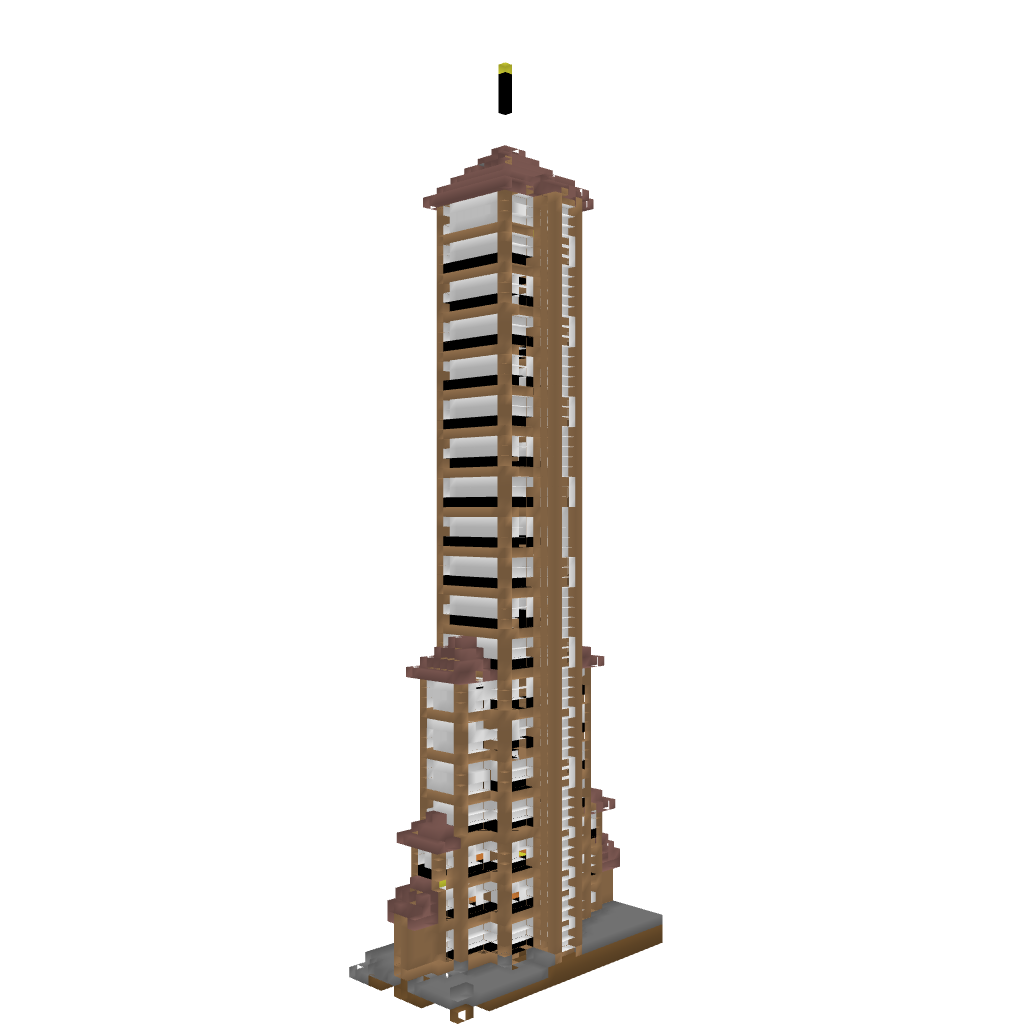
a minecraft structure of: Eternity Tower bad low quality